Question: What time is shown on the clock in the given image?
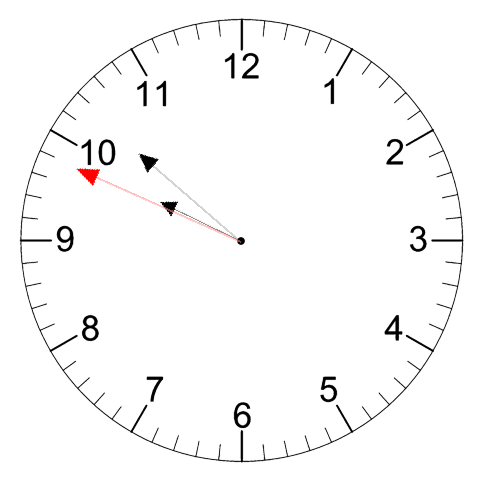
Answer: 09:51:49